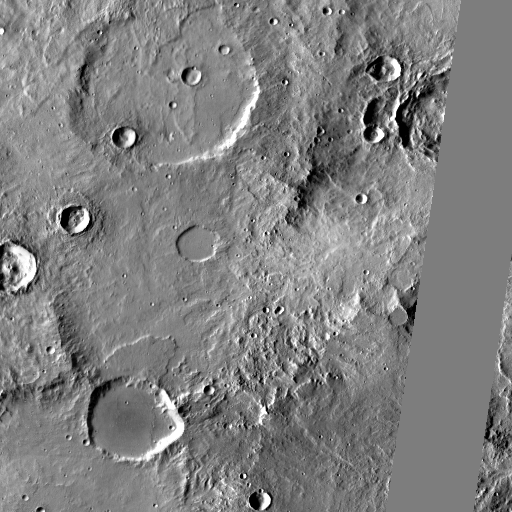
Crater classes present: Background, Other, Layered, Buried, Secondary